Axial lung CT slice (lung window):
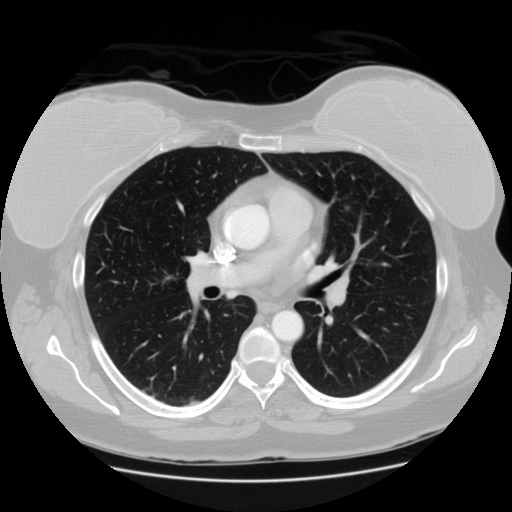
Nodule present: no